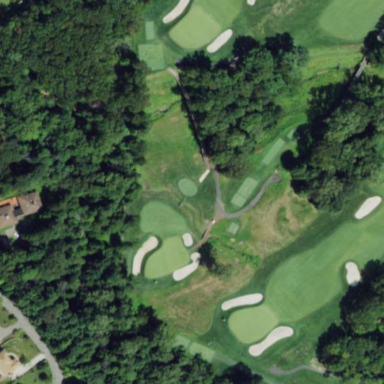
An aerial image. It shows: Area of rough grass used for golf.